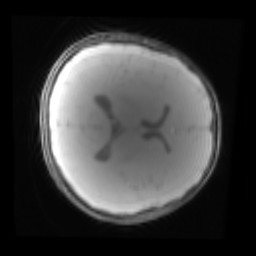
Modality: PDw
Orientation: axial
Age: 8
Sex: male
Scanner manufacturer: siemens
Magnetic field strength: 3 T
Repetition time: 0.25 s
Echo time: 0.00103 s